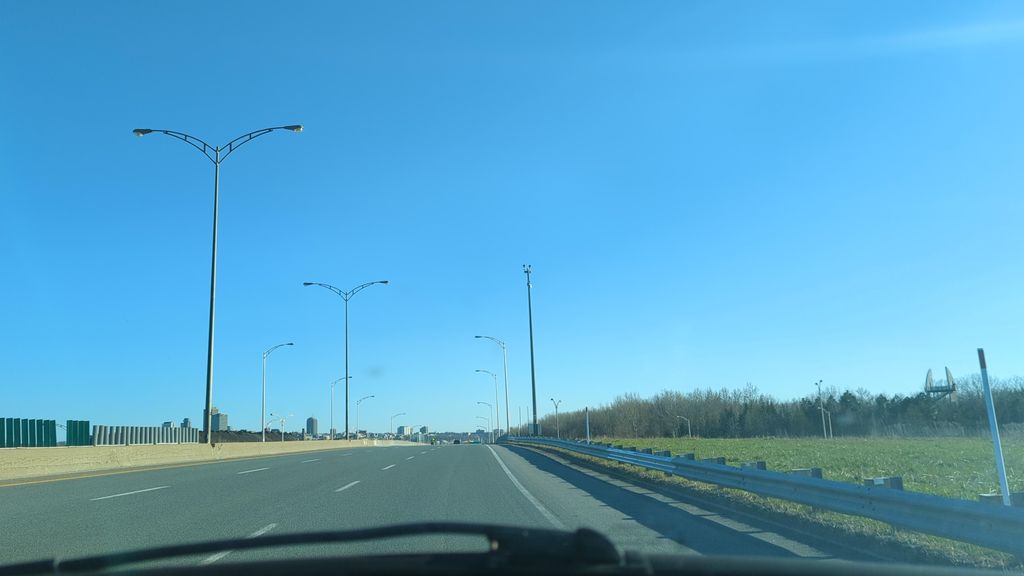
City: quebec_city